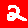
Digit: 2